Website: walmart
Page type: billing-address
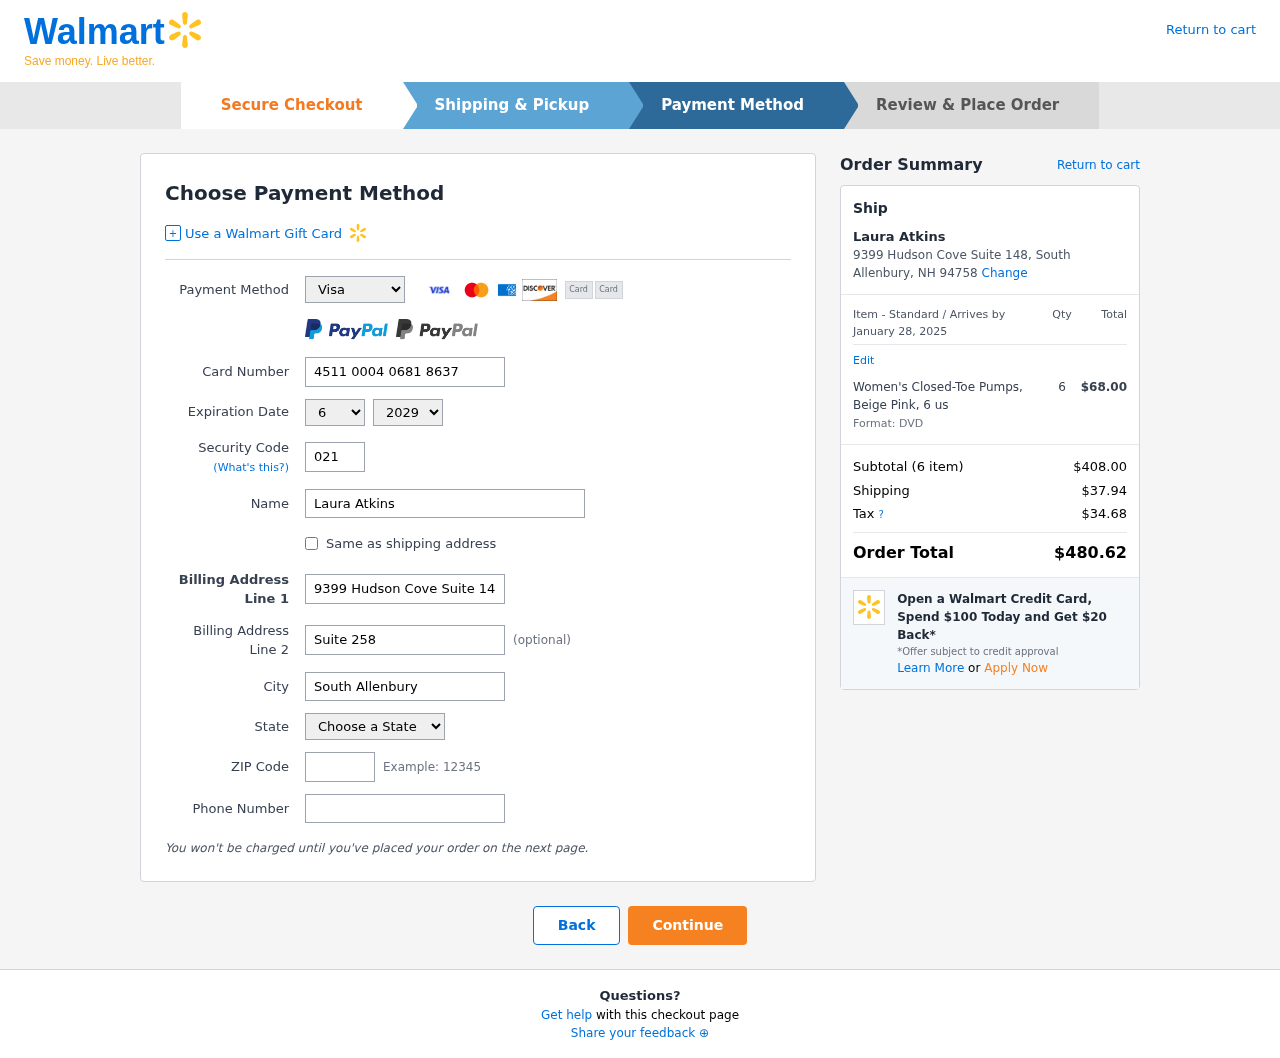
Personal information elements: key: PII_CARD_CVV
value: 021
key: PII_CARD_EXPIRY_MONTH
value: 06
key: PII_CARD_EXPIRY_YEAR
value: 29
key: PII_CARD_NUMBER
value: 4511 0004 0681 8637
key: PII_CARD_TYPE
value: Visa
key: PII_CITY
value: South Allenbury
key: PII_CITY_STATE_ZIP
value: South Allenbury, NH 94758
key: PII_FULLNAME
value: Laura Atkins
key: PII_PHONE
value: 8029355763
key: PII_POSTCODE
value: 94758
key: PII_STATE
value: New Hampshire
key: PII_STREET
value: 9399 Hudson Cove Suite 148
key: PII_STREET2
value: Suite 258
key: PII_FULLNAME2
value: Laura Atkins
Product elements: key: PRODUCT1_NAME
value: Women's Closed-Toe Pumps, Beige Pink, 6 us
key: PRODUCT1_PRICE
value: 68
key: PRODUCT1_QUANTITY
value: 6
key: PRODUCT1_DESC
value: Format: DVD
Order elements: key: ORDER_DELIVERY_DATE
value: January 28, 2025
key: ORDER_NUM_ITEMS
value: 6
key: ORDER_SUBTOTAL
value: $408.00
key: ORDER_SHIPPING_COST
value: $37.94
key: ORDER_TAX
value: $34.68
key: ORDER_TOTAL
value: $480.62